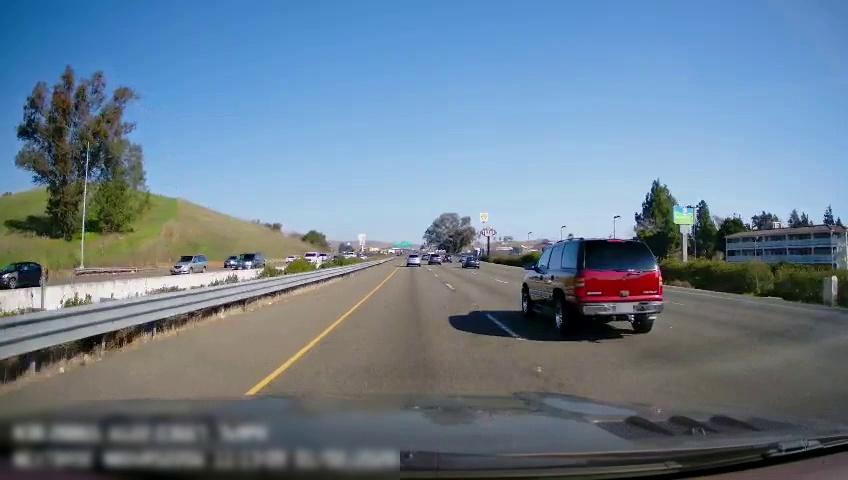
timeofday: Day
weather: Sunny
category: Drivable Space
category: Drivable Space
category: Vehicles | SUV
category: Vehicles | Car
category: Vehicles | Car
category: Vehicles | Car
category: Vehicles | Car
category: Vehicles | Truck
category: Vehicles | Car
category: Vehicles | Car
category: Vehicles | Car
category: Vehicles | SUV
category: Vehicles | SUV
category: Vehicles | SUV
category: Lanes | Alternate Lane
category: Lanes | Current Lane
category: Lanes | Current Lane